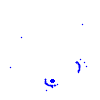
Particle: electron